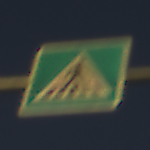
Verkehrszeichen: FussgaengerueberwegLinks
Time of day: SunriseSunset
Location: Outdoor (Nature)
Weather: Clear
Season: NotSpecified
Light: Natural